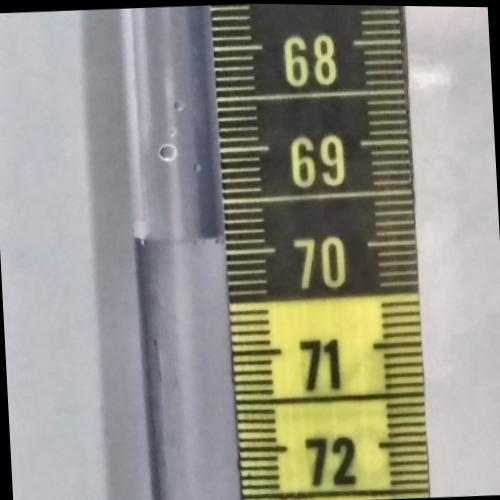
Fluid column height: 69.9 cm